Field crop: tomato
Growth stage: 1
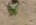
Species: solanum